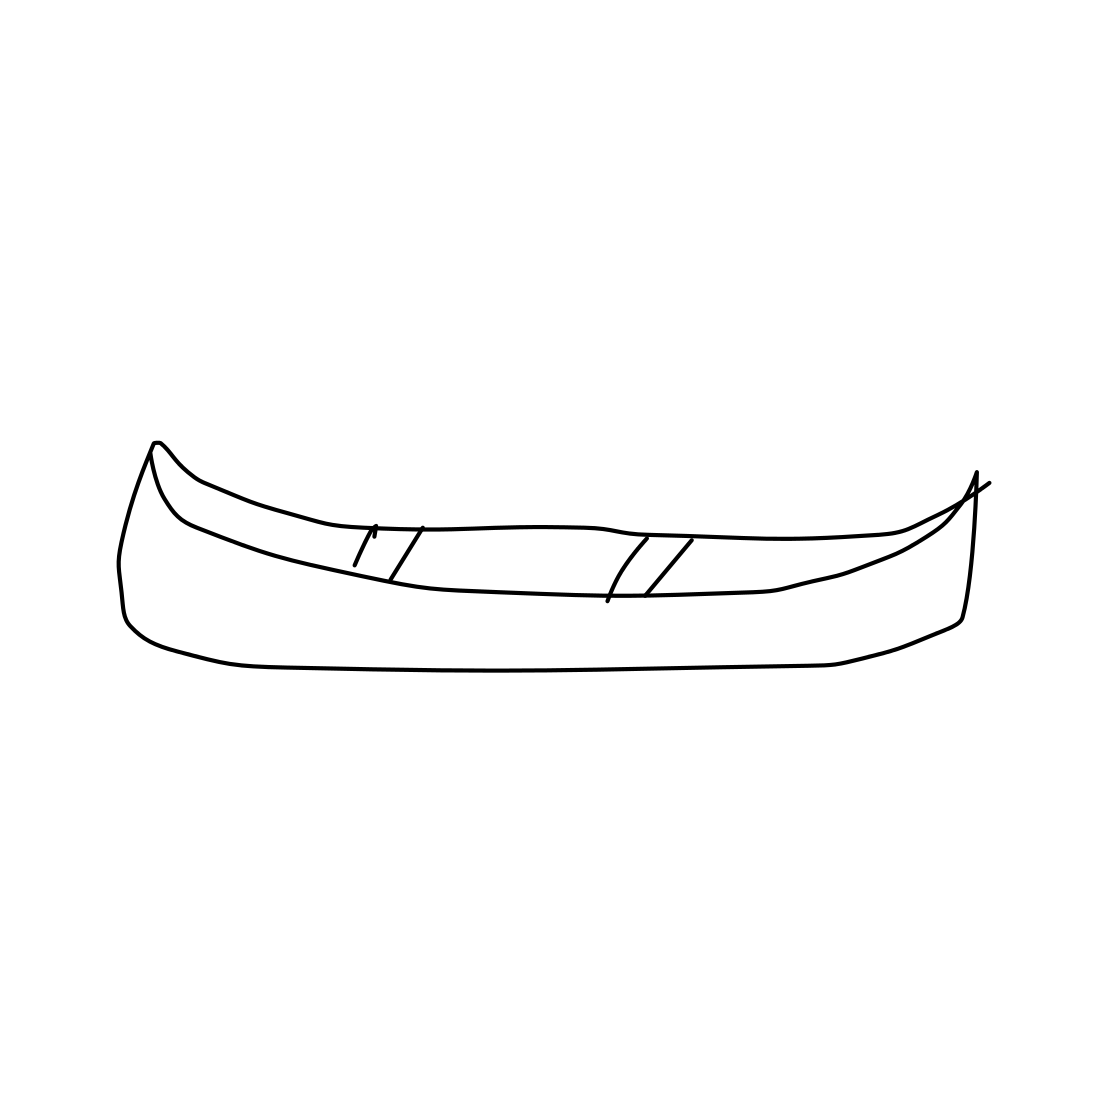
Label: canoe